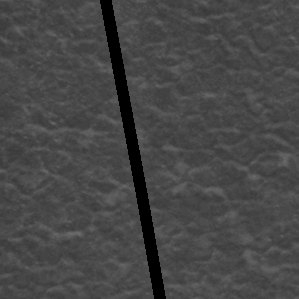
Label: frost